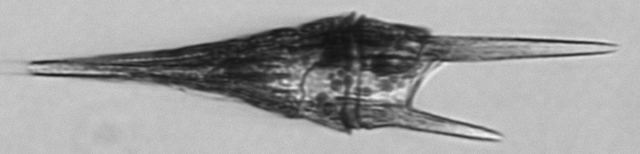
Label: Tripos_furca